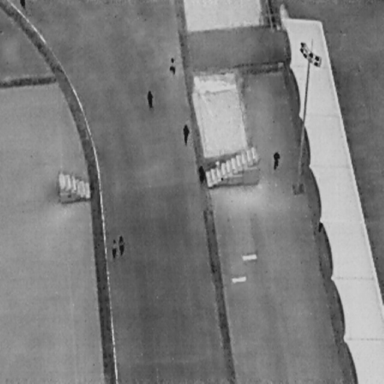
There are seven People in the infrared image.